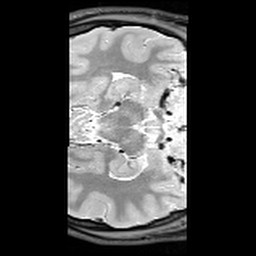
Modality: PDw
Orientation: axial
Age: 21
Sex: female
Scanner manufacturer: siemens
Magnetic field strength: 3 T
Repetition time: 6.49 s
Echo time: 0.016 s